Field crop: maize
Growth stage: 2
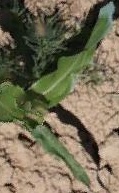
Species: maize